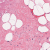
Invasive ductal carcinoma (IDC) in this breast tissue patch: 0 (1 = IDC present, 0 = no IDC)